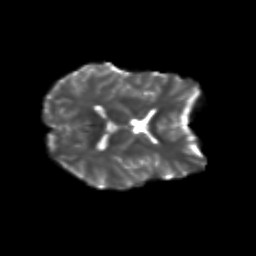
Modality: T2w
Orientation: axial
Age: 19
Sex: female
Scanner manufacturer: siemens
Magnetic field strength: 3 T
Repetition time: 3.5 s
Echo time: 0.104 s